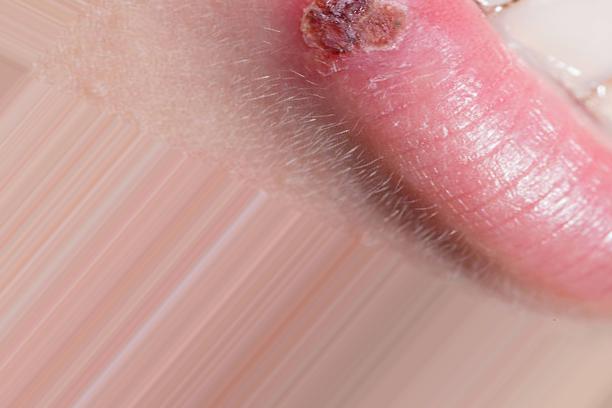
Condition: Mouth Ulcer